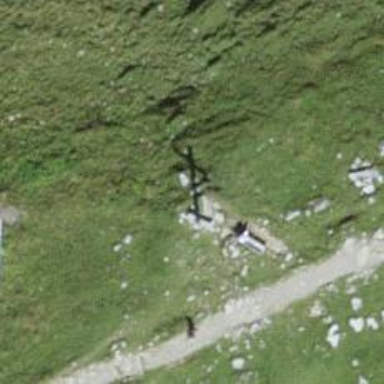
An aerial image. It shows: Wayside cross with historic significance.